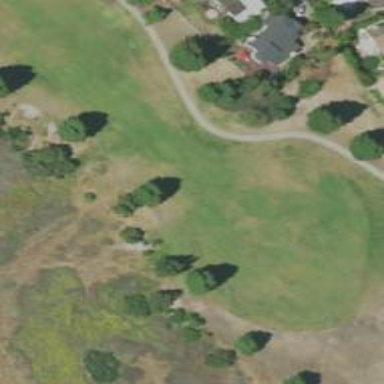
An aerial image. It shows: Service road designated as golf cart path.